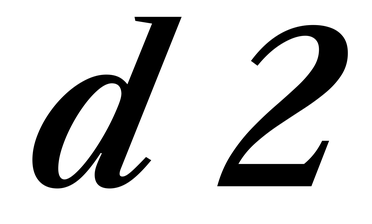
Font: LibreCaslonText-Italic_SemiBold_Italic